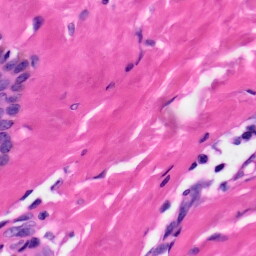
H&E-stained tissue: Skin